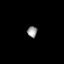
Tissue: prostate
Cell type: Fibroblasts
Senescence score: 0.6934
Nuclear area (px): 106
Mean DAPI intensity: 151.17